Question: I tried to write to a file in Java by serialization ("for example object.out") but it can't be read normally. Instead it is showing me something like this
I tried setting preferences encoding to UTF-8
'''
public void serijalizujufajl() {
try(FileOutputStream fos = new FileOutputStream("osobe.out");
BufferedOutputStream bos = new BufferedOutputStream(fos);
ObjectOutputStream oos = new ObjectOutputStream(bos)){
for (int j = 0; j <osobe.size(); j++) {
oos.writeObject(osobe.get(j));
}oos.close();
} catch (Exception e) {
System.out.println("error");
}
}
'''

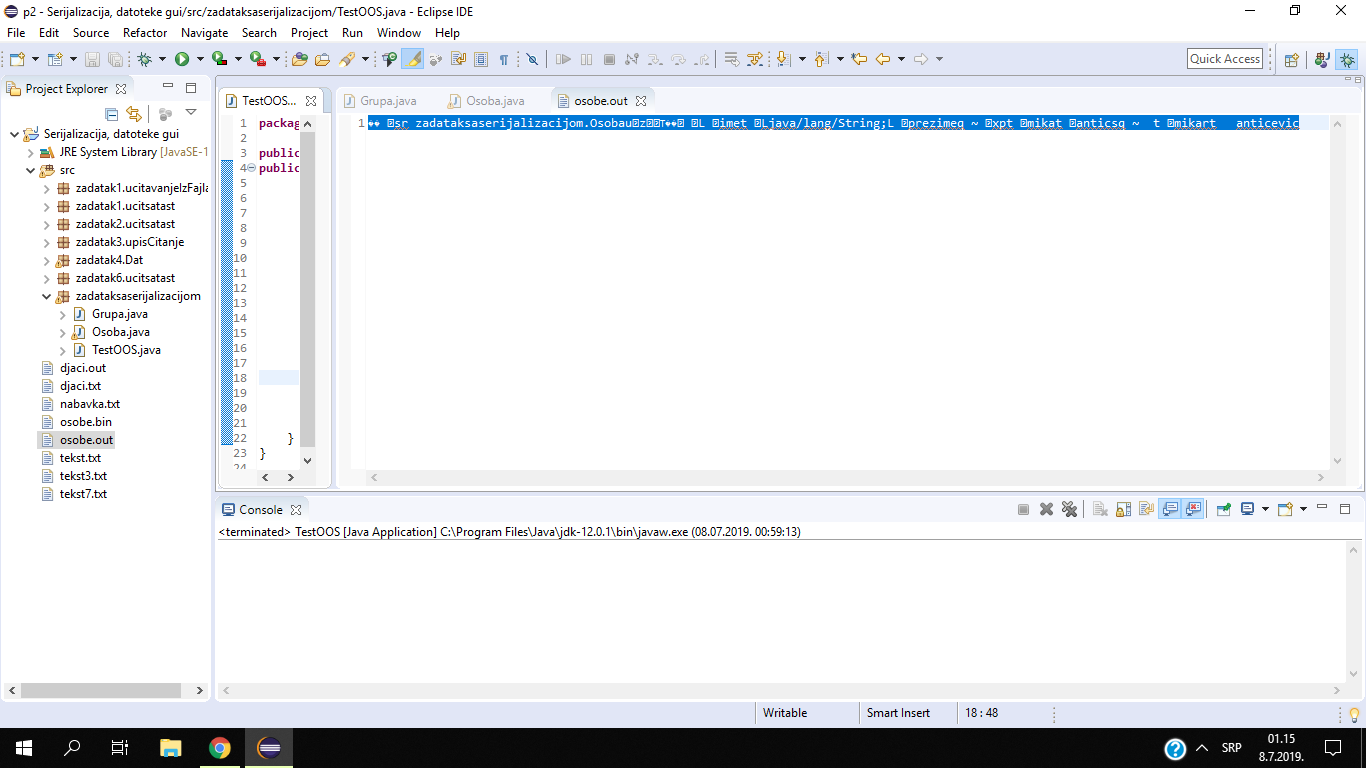
Answer: 'ObjectOutputStream' is not intended for human consumption. The only thing to do with data written with 'ObjectOutputStream' is to read it back in with 'ObjectInputStream'. There are many other technologies in Java to write data for humans to read or for interchange with other systems. The object stream format already uses Unicode as part of its representation, you don't need to configure it.